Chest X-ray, PA view. Patient: 23 years old, sex M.
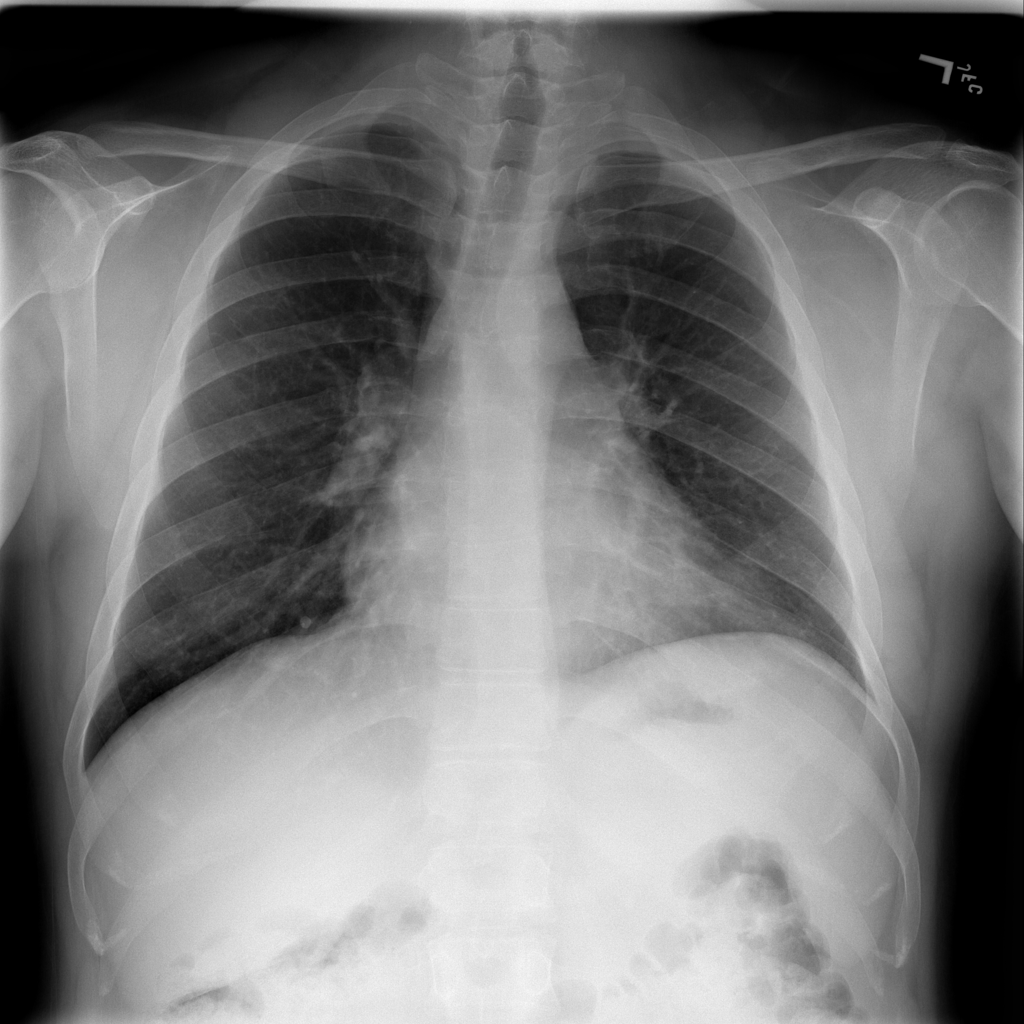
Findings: No Finding